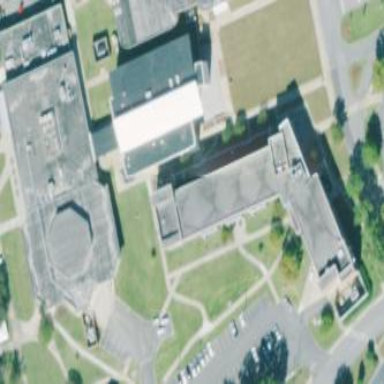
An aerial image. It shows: View of university building.